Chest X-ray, AP view. Patient: 49 years old, sex M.
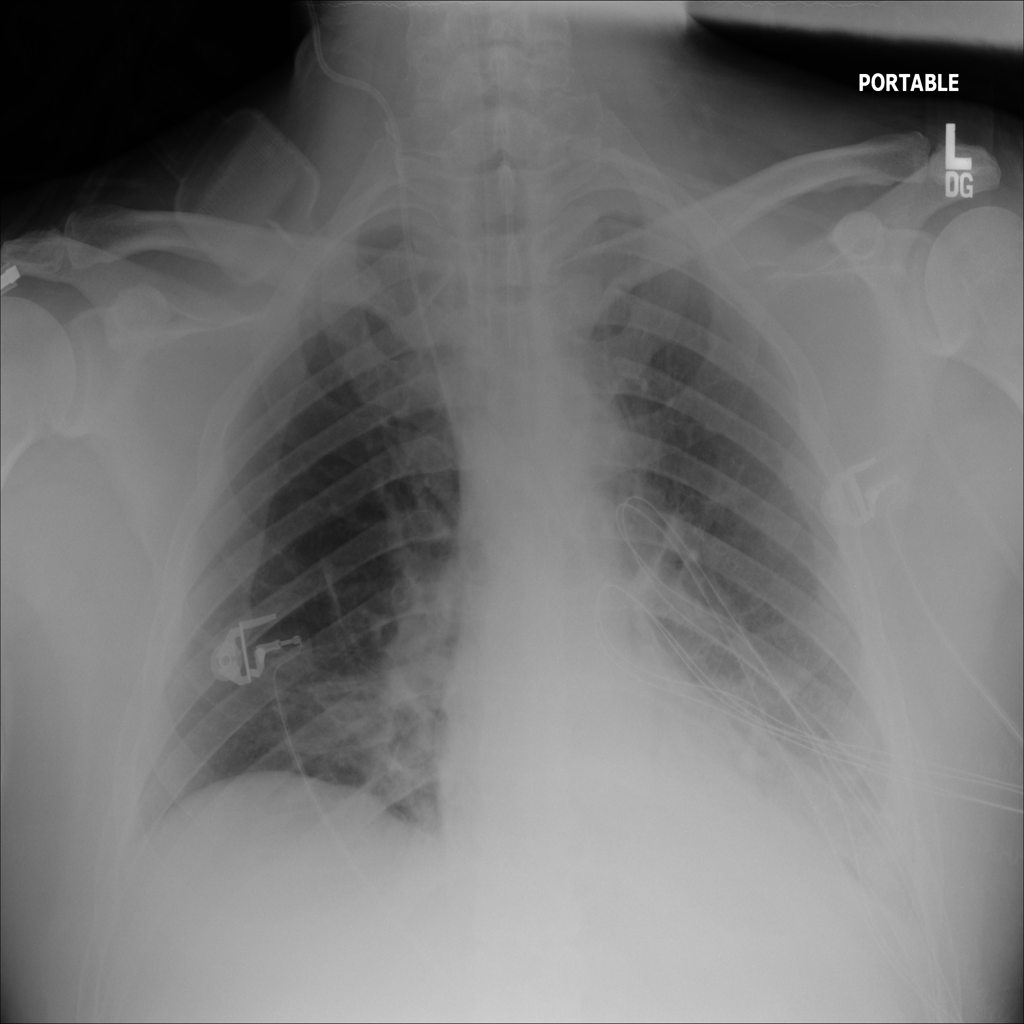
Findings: No Finding